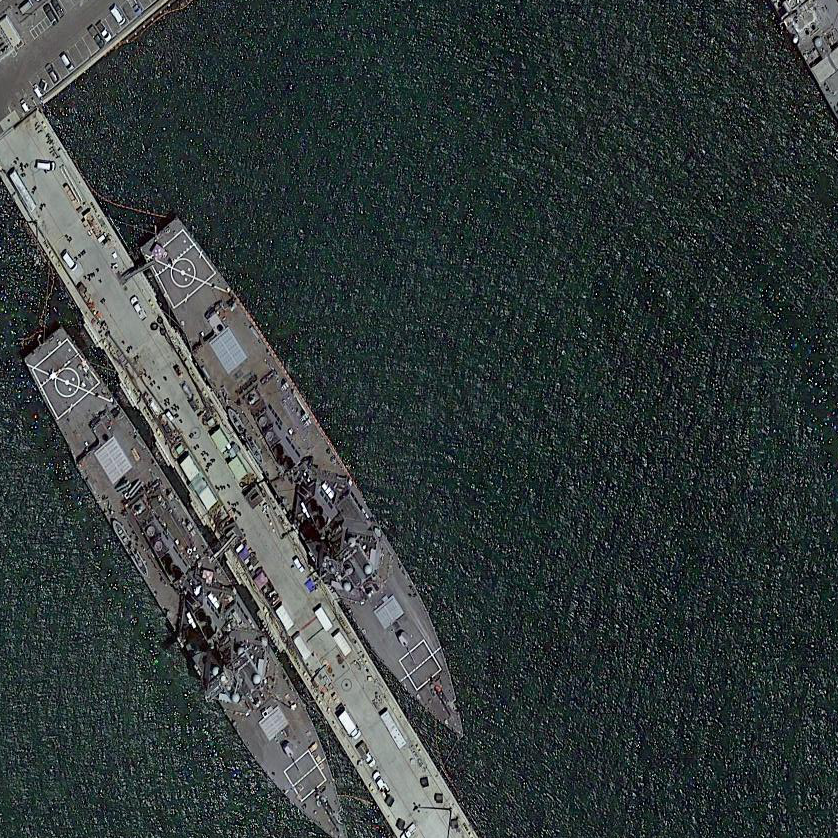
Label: destroyer